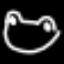
Label: frog